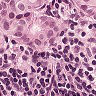
Metastatic tissue present: yes